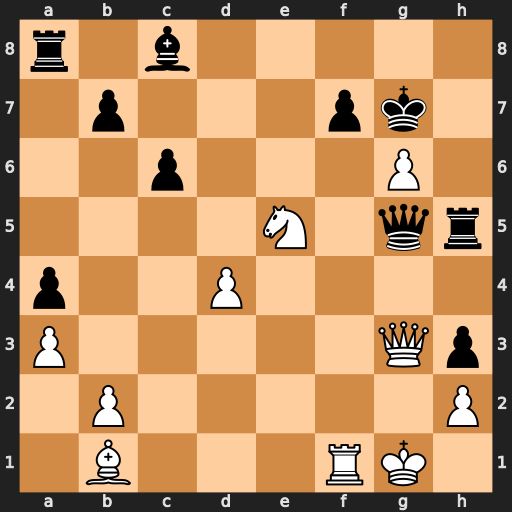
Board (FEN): r1b5/1p3pk1/2p3P1/4N1qr/p2P4/P5Qp/1P5P/1B3RK1
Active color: w
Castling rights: -
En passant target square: -
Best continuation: Rxf7+ Kg8 Ba2 Qxg3+ hxg3